Question: I have develop phonegap application for IOS,Android,windows and now it's time to blackberry, but when time to set up phonegap blackberry i got err,i m using CLI cordovo command with use of node.js as i follow below instruction to create project but i at developing time i got below err.
Error: blackberry-nativepackager cannot be found on the path.

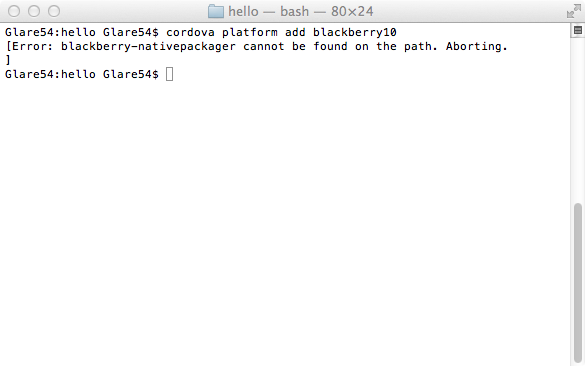
Answer: - Build Projectt :build project :navigate to project folder and cmd
command : ant blackberry build- Register with server : blackberry-signer -register -csjpin **.csj- sign app : blackberry-signer -storepass *@123 test.bar- install app : blackberry-deploy -installApp -password @123 -device
192... -package test.bar -password *@123 ((Navigate to sdk path bin folder under dependency ))- Ref site :
<URL>